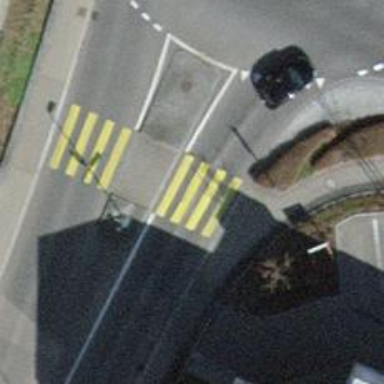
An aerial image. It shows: Uncontrolled zebra crossing on the road.